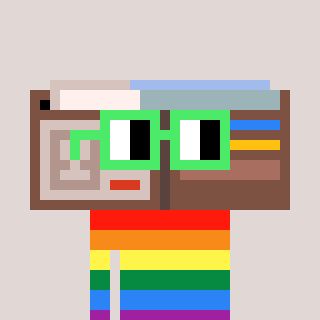
a pixel art character with square light green glasses, a wallet-shaped head and a bluegrey-colored body on a warm background